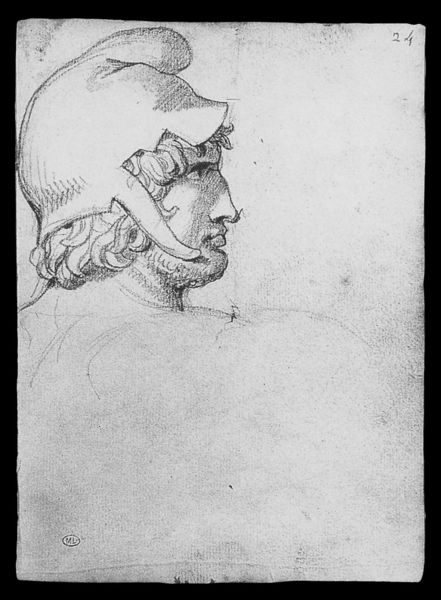
Titel: Album, Studien
Künstler: Jacques-Louis David
Institution: Paris, Musée du Louvre, département des arts graphiques
Schlagwörter: kopf, mann, hut, kreide, nase, profil, rücken, schwarz, skizze, weiss, zeichnung, blick, haube, bart, kappe, mütze, gesicht, hals, portrait, signatur, haare, klassizismus, blatt, kinn, locken, schulter, rückenansicht, papier, studie, grafik, zahlen, seitenansicht, foto, antike, kohle, schraffur, revolution, schwarzweiß, soldat, bleistift, stempel, helm, biedermeier, krieger, strähnen, phrygisch, haate, seitenzahl, nae, 24, schlumpf, zeichnung+